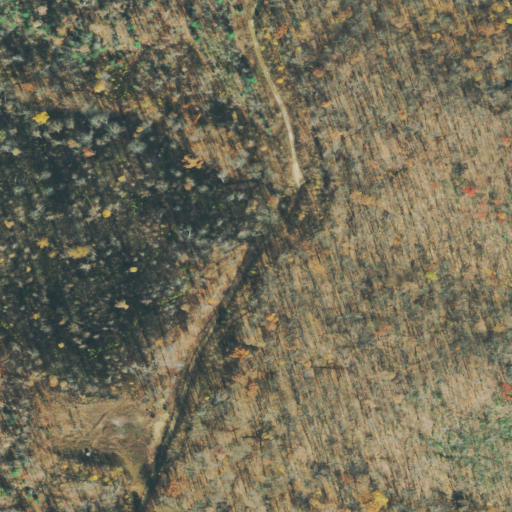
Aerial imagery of ridge(s) in Tennessee named Gosnell Ridge containing only deciduous forest